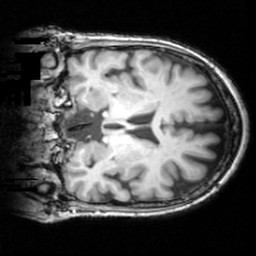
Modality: T1w
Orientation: coronal
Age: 74
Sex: female
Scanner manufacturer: siemens
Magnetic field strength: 3 T
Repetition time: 1.62 s
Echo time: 0.003 s